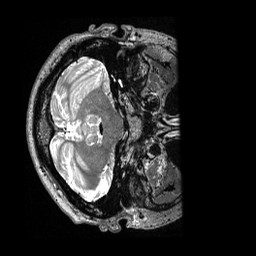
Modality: T2w
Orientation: axial
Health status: healthy
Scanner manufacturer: siemens
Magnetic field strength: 3 T
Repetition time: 3.2 s
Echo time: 0.565 s